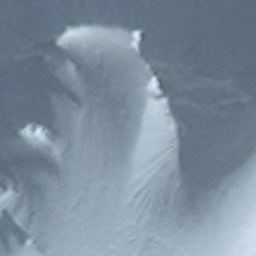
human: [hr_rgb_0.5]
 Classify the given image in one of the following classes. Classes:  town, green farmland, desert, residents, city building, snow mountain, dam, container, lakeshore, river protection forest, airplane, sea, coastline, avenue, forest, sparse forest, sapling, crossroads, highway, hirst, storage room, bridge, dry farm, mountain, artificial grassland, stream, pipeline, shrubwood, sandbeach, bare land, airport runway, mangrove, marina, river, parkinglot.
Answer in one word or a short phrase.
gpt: snow mountain